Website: lowes
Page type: cart
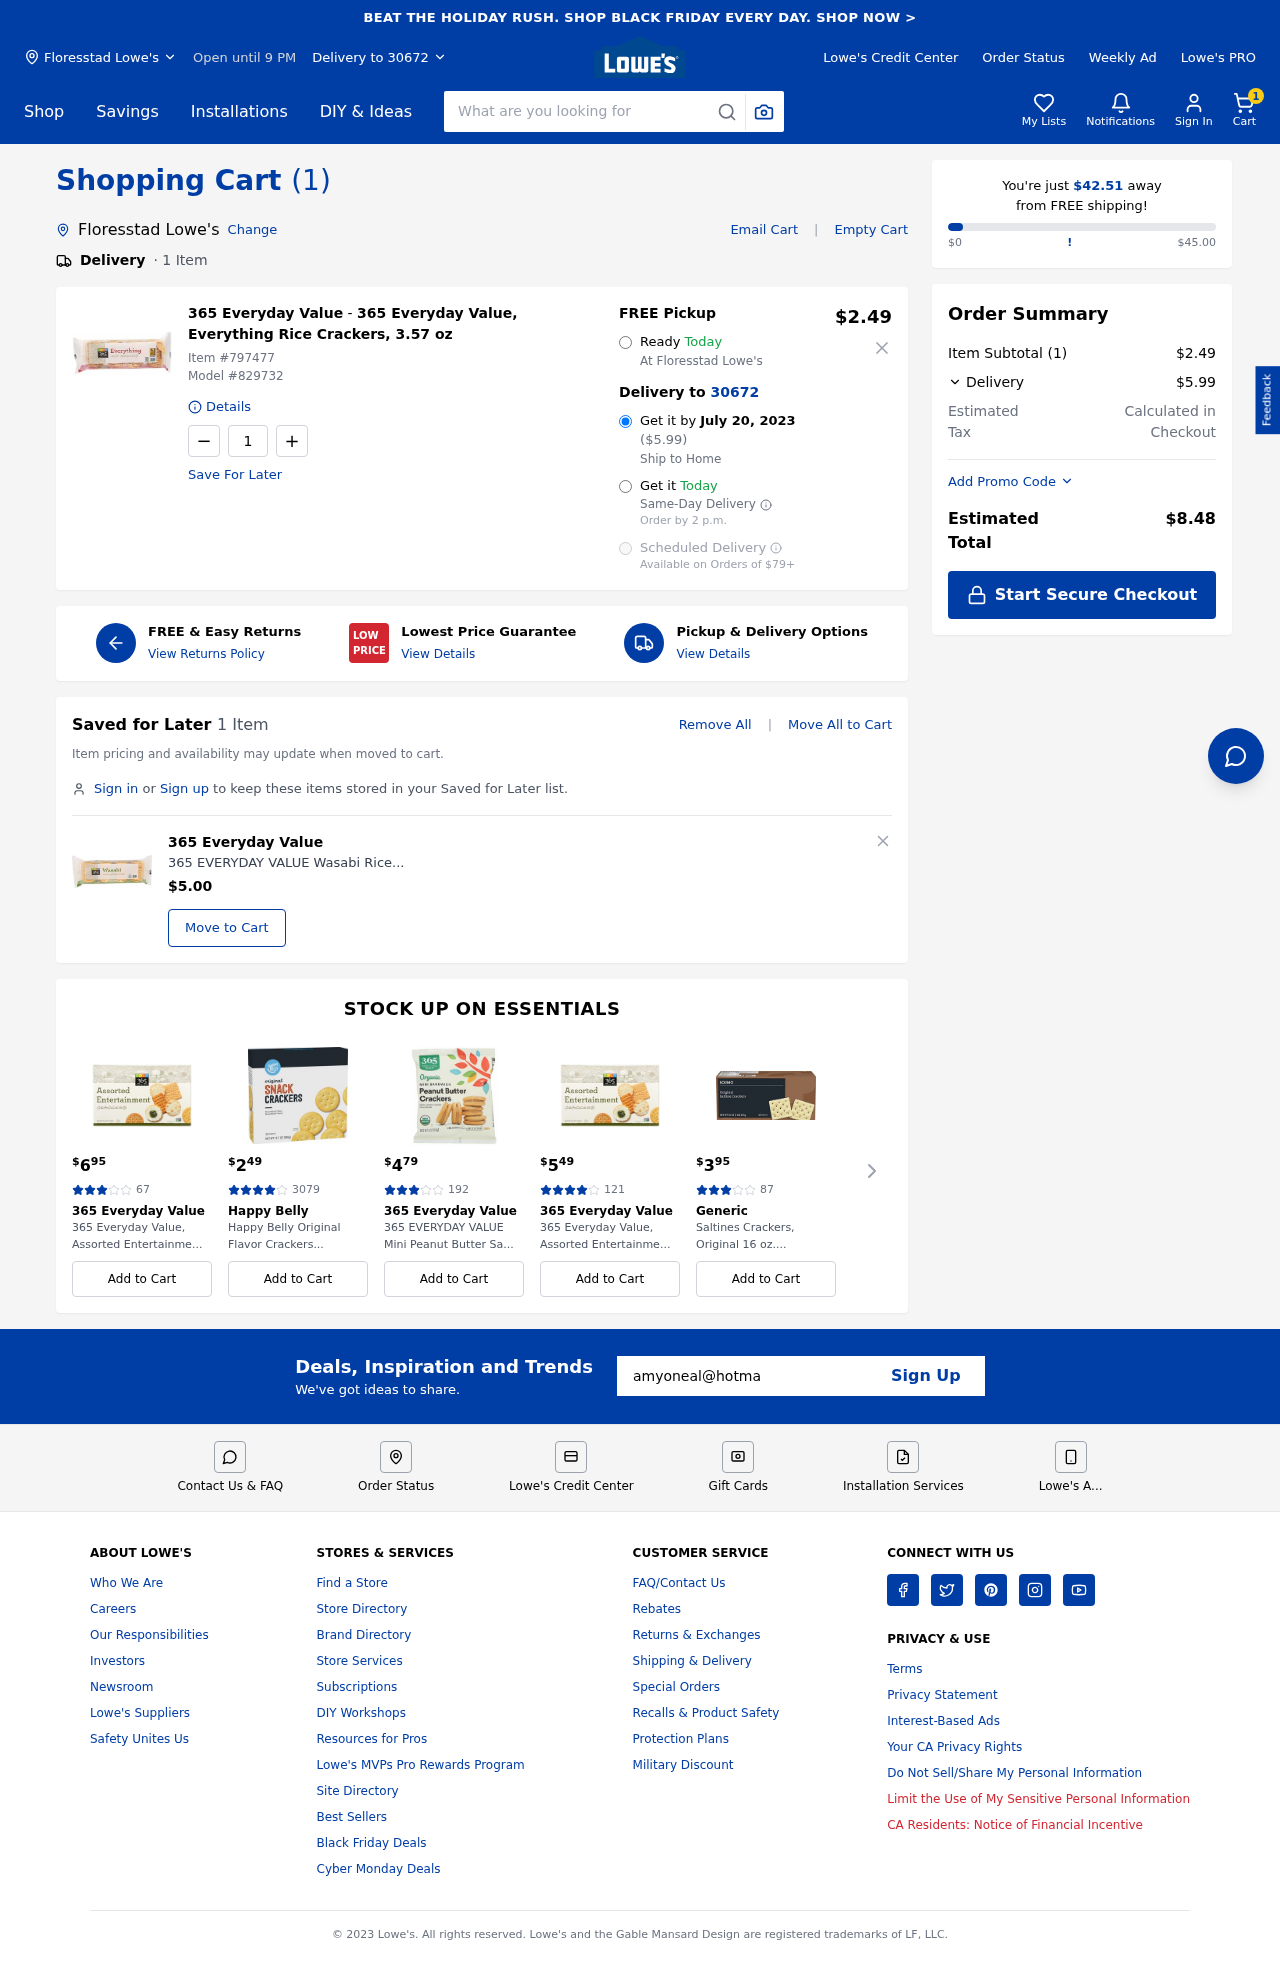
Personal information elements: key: PII_CITY
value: Floresstad Lowe's
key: PII_EMAIL
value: amyoneal@hotmail.com
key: PII_POSTCODE
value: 30672
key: PII_CITY2
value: Floresstad Lowe's
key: PII_CITY3
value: Floresstad
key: PII_POSTCODE2
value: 30672
Product elements: key: PRODUCT1_BRAND
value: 365 Everyday Value
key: PRODUCT1_NAME
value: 365 Everyday Value, Everything Rice Crackers, 3.57 oz
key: PRODUCT1_PRICE
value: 2.49
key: PRODUCT1_QUANTITY
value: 1
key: PRODUCT2_BRAND
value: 365 Everyday Value
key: PRODUCT2_NAME
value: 365 EVERYDAY VALUE Wasabi Rice Crackers, 3.57 OZ
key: PRODUCT2_PRICE
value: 5
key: PRODUCT1_ITEM_NUMBER
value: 797477
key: PRODUCT1_MODEL_NUMBER
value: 829732
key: PRODUCT3_PRICE
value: $695
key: PRODUCT3_NUM_RATINGS
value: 67
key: PRODUCT3_BRAND
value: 365 Everyday Value
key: PRODUCT3_NAME
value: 365 Everyday Value, Assorted Entertainme...
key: PRODUCT4_PRICE
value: $249
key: PRODUCT4_NUM_RATINGS
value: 3079
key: PRODUCT4_BRAND
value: Happy Belly
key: PRODUCT4_NAME
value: Happy Belly Original Flavor Crackers...
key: PRODUCT5_PRICE
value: $479
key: PRODUCT5_NUM_RATINGS
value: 192
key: PRODUCT5_BRAND
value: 365 Everyday Value
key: PRODUCT5_NAME
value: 365 EVERYDAY VALUE Mini Peanut Butter Sa...
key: PRODUCT6_PRICE
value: $549
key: PRODUCT6_NUM_RATINGS
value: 121
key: PRODUCT6_BRAND
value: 365 Everyday Value
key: PRODUCT6_NAME
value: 365 Everyday Value, Assorted Entertainme...
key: PRODUCT7_PRICE
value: $395
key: PRODUCT7_NUM_RATINGS
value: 87
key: PRODUCT7_BRAND
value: Generic
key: PRODUCT7_NAME
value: Saltines Crackers, Original 16 oz....
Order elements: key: ORDER_NUM_ITEMS
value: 1
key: ORDER_DELIVERY_DATE
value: July 20, 2023
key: ORDER_SHIPPING_COST2
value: $5.99
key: ORDER_SHIPPING_AWAY
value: $42.51
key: ORDER_SUBTOTAL
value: $2.49
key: ORDER_SHIPPING_COST
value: $5.99
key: ORDER_TOTAL
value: $8.48
Search elements: key: HEADER_SEARCH
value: What are you looking for
Other elements: key: SAVED_NUM_ITEMS
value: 1 Item